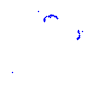
Particle: proton